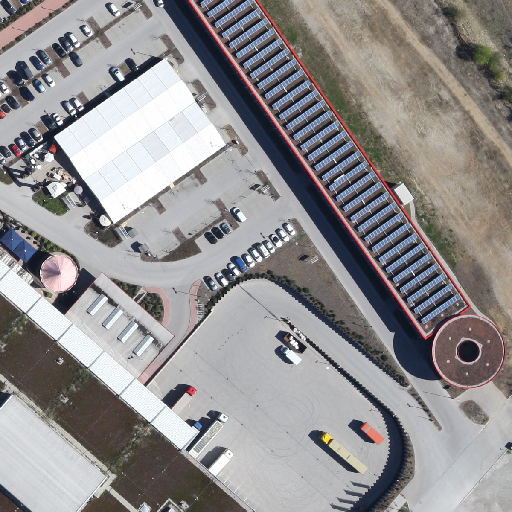
Referring expression: long truck in the parking area